Aerial crown-view tile of a tropical tree (Barro Colorado Island, Panama), acquired 20241014:
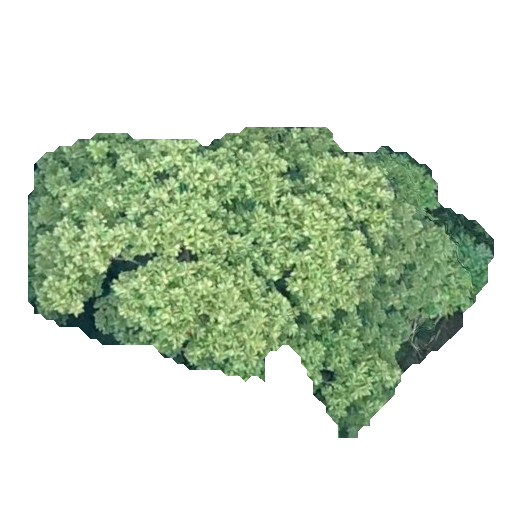
Species: Dipteryx oleifera
GBIF accepted scientific name: Dipteryx oleifera
Crown area: 148.063 m²